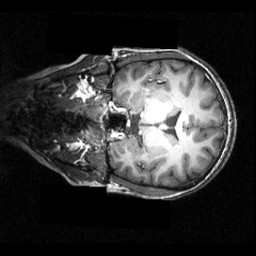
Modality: T1w
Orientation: coronal
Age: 20
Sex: female
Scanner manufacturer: siemens
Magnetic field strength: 3.951 T
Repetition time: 1.5 s
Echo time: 0.00335 s